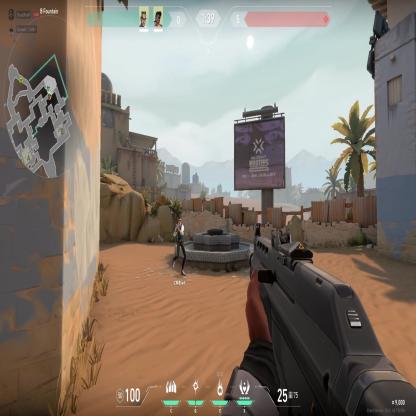
Label: teammate